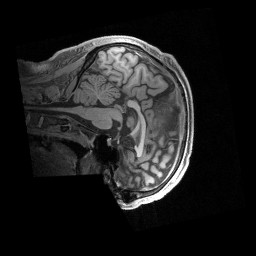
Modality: T1w
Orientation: sagittal
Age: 37
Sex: male
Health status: ill
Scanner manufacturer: siemens
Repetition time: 2.4 s
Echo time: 0.00231 s